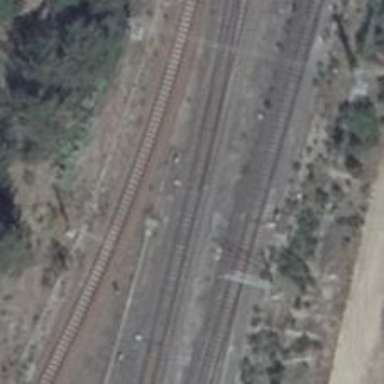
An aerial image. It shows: Railway switch.